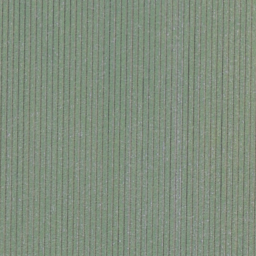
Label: agricultural